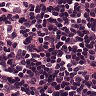
Metastatic tissue present: no